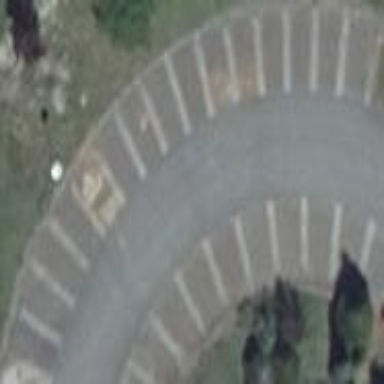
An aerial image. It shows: Street-side parking area.